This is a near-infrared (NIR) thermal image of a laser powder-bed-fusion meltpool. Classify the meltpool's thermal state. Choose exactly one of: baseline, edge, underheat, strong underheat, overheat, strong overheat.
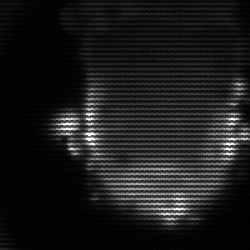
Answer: baseline